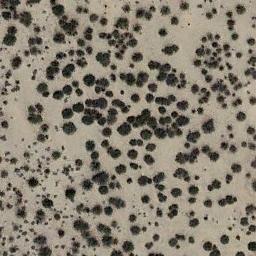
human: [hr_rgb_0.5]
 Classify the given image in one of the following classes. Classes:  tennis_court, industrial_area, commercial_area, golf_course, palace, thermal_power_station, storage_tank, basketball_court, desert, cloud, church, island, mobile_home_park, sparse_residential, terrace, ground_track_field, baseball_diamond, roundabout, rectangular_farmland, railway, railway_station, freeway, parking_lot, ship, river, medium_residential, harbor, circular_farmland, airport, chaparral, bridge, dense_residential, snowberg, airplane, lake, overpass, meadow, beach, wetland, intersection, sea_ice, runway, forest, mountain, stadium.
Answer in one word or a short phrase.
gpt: chaparral